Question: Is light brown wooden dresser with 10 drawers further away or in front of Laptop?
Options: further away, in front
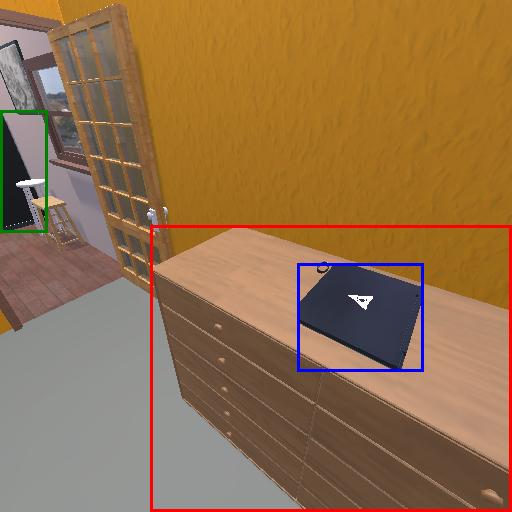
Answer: further away